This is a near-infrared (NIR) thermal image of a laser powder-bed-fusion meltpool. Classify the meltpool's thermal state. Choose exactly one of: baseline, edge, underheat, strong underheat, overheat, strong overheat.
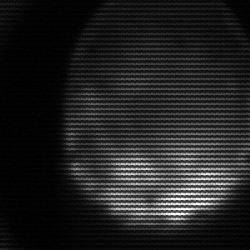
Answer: edge